Question: (macOS / Terminal question)
I am rendering frames of an animation sequence and need to slow down the whole thing to get sub-frame blur and composite each each frame from four composited frames. This means extending the number of frames by 400%. However the software outputting the images can only output filenames sequentially and can't be instructed to group them.
The output for what will ultimately become 2 frames will look like this (8 frames):
'0001.png 0002.png 0003.png 0004.png'
'0005.png 0006.png 0007.png 0008.png'
To "stack" these in compositing, I need to remap them into "layers", let's call them A, B, C, D:
'a0001.png b0001.png c0001.png d0001.png'
'a0002.png b0002.png c0002.png d0002.png'
Then they could optionally be moved into folders quite easily, and composited from there:

The compositor will "step" according to the number in the file names. So as long as ABCD are aligned with the correct corresponding frame numbers, the problem is solved.
I have also installed a batch file renaming app called <URL>, so if it's easier to do this using that app, I am open to doing it that way too. Or by using AppleScript in Automator, come to think of it. Thanks.
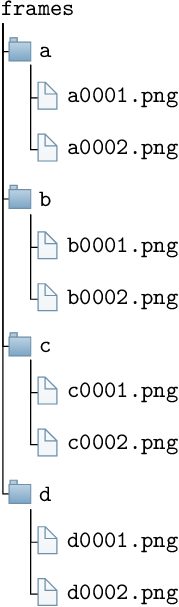
Answer: This should do both parts of what you need. The script makes some basic assumptions, e.g. that input files are names as in the question, e.g. "0001.png", but this is straightforward enough to change as required.
First, it creates output sorting folders on the desktop, inside a 'frames' folder. It looks in a folder named 'inputs' on the desktop for your source files. It asks for a count of how many to process but it could be set to just grab every file in the folder.
Next, it creates some lists: of frames (e.g. 0001, 0002), of frame file names (0001.png, 0002.png) and of prefixes (a, b, c, d).
It then cycles through each frame and determines which letter should be prepended to its file name, builds the new file name and renames the file (using System Events). Finally, it cycles through the prefixes and moves all matching files to the appropriate sorting folder (based on the first letter).
'''
-- create frames destination folders
do shell script "cd ~/Desktop ; /bin/mkdir -p frames/{a,b,c,d}"
-- specify input and destination folders
set inputDir to (path to desktop) & "inputs:" as text
set frameDir to (path to desktop) & "frames:" as text
set padX to {"000", "00", "0"} -- pads out to 3 zeroes, e.g. 0001
set frameList to {}
set nameList to {}
set inputFrameCt to 4
set inpFr to display dialog "Enter number of input frames" default answer 4
set inputFrameCt to text returned of inpFr as integer
repeat with x from 1 to inputFrameCt
set y to x as string -- 1 to frame count
set zx to item (length of y) of padX & y -- 4 characters, e.g. 0005
set end of frameList to zx
set end of nameList to zx & ".png"
end repeat
frameList -- list of frame numbers, does not include extension
nameList -- list of frame file names, includes extension
set preList to {"d", "a", "b", "c"} -- letter to prepend to file name
set fNameList to {} -- list of resulting file names
tell application "System Events"
repeat with f in frameList -- cycle through frame numbers
set inFile to inputDir & item f of nameList -- frame's path and name
set pre to item (f mod 4 + 1) of preList -- get appropriate prefix
set preName to pre & item f of nameList -- frame's resulting file name
set end of fNameList to (pre & item f of nameList)
set name of file inFile to preName -- rename file, e.g. 0001.png > a0001.png
end repeat
set letterList to {"a", "b", "c", "d"}
repeat with l in letterList
set lFiles to (disk items of folder inputDir whose name begins with l)
move lFiles to folder l of folder frameDir -- move files based on prefix
end repeat
end tell
'''
NB The script uses 'x mod 4' to determine which of the letters to use as the prefix. Since every fourth number will result in 0, it adds 1 and moves 'd' to the beginning of the list.
Should you want to change the script in the future to account for a different ratio of frames, you could simply alter the various letter lists and change the 'mod' value to match. It's easy enough to automate this so that you could just enter a single number and everything else would follow.